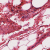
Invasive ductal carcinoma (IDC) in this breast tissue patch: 0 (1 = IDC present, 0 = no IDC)